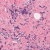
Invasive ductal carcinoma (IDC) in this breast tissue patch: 1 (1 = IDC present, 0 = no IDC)